Field crop: maize
Growth stage: 2
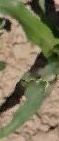
Species: maize